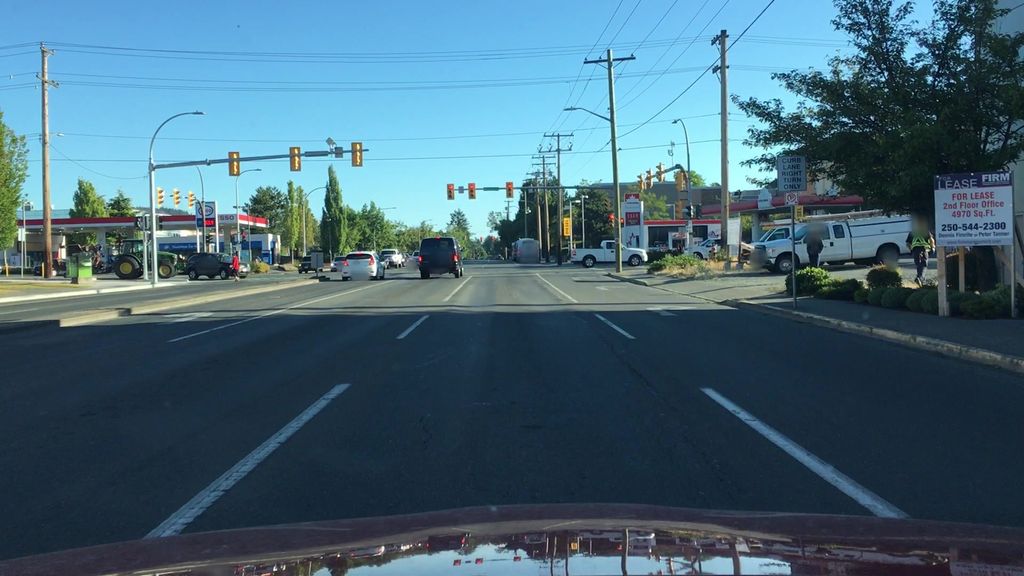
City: victoria